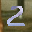
Label: 2